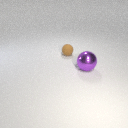
small brown rubber sphere behind large purple metal sphere